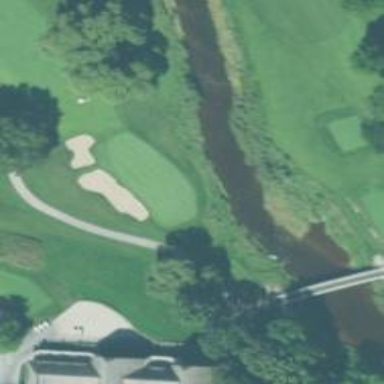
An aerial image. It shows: View of golf hole.